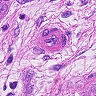
Metastatic tissue present: yes